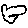
Label: cloud